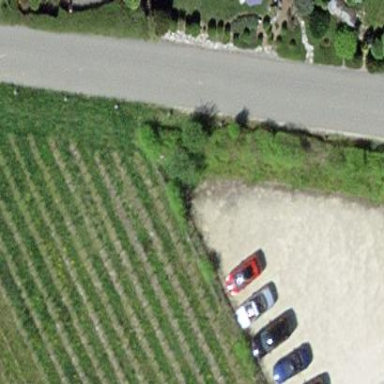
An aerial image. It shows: Parking area with fine gravel surface.